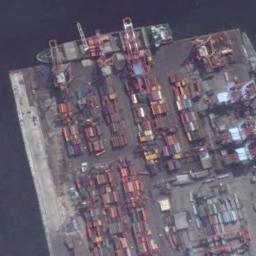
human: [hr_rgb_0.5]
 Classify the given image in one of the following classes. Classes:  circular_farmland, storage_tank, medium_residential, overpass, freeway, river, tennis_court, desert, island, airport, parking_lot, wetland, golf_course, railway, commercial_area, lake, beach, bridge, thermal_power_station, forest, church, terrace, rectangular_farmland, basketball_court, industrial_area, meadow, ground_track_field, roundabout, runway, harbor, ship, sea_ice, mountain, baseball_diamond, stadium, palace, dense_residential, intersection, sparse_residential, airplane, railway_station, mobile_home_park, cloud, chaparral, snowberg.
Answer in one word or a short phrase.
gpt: ship